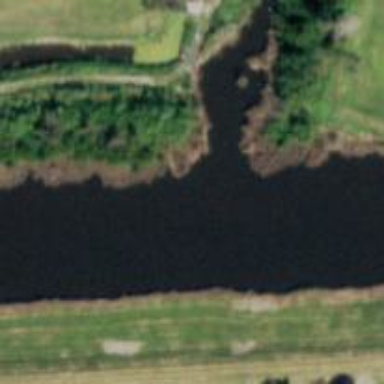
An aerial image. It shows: Canal.